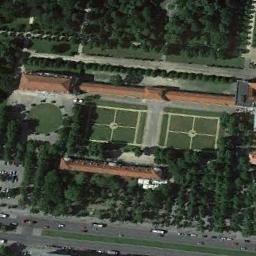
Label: palace